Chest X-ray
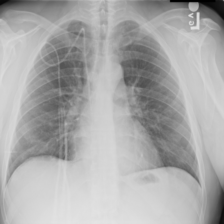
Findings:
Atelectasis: negative
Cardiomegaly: negative
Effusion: negative
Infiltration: negative
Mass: negative
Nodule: negative
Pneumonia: negative
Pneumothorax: negative
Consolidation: negative
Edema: negative
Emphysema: negative
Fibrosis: negative
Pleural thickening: negative
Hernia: negative